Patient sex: M
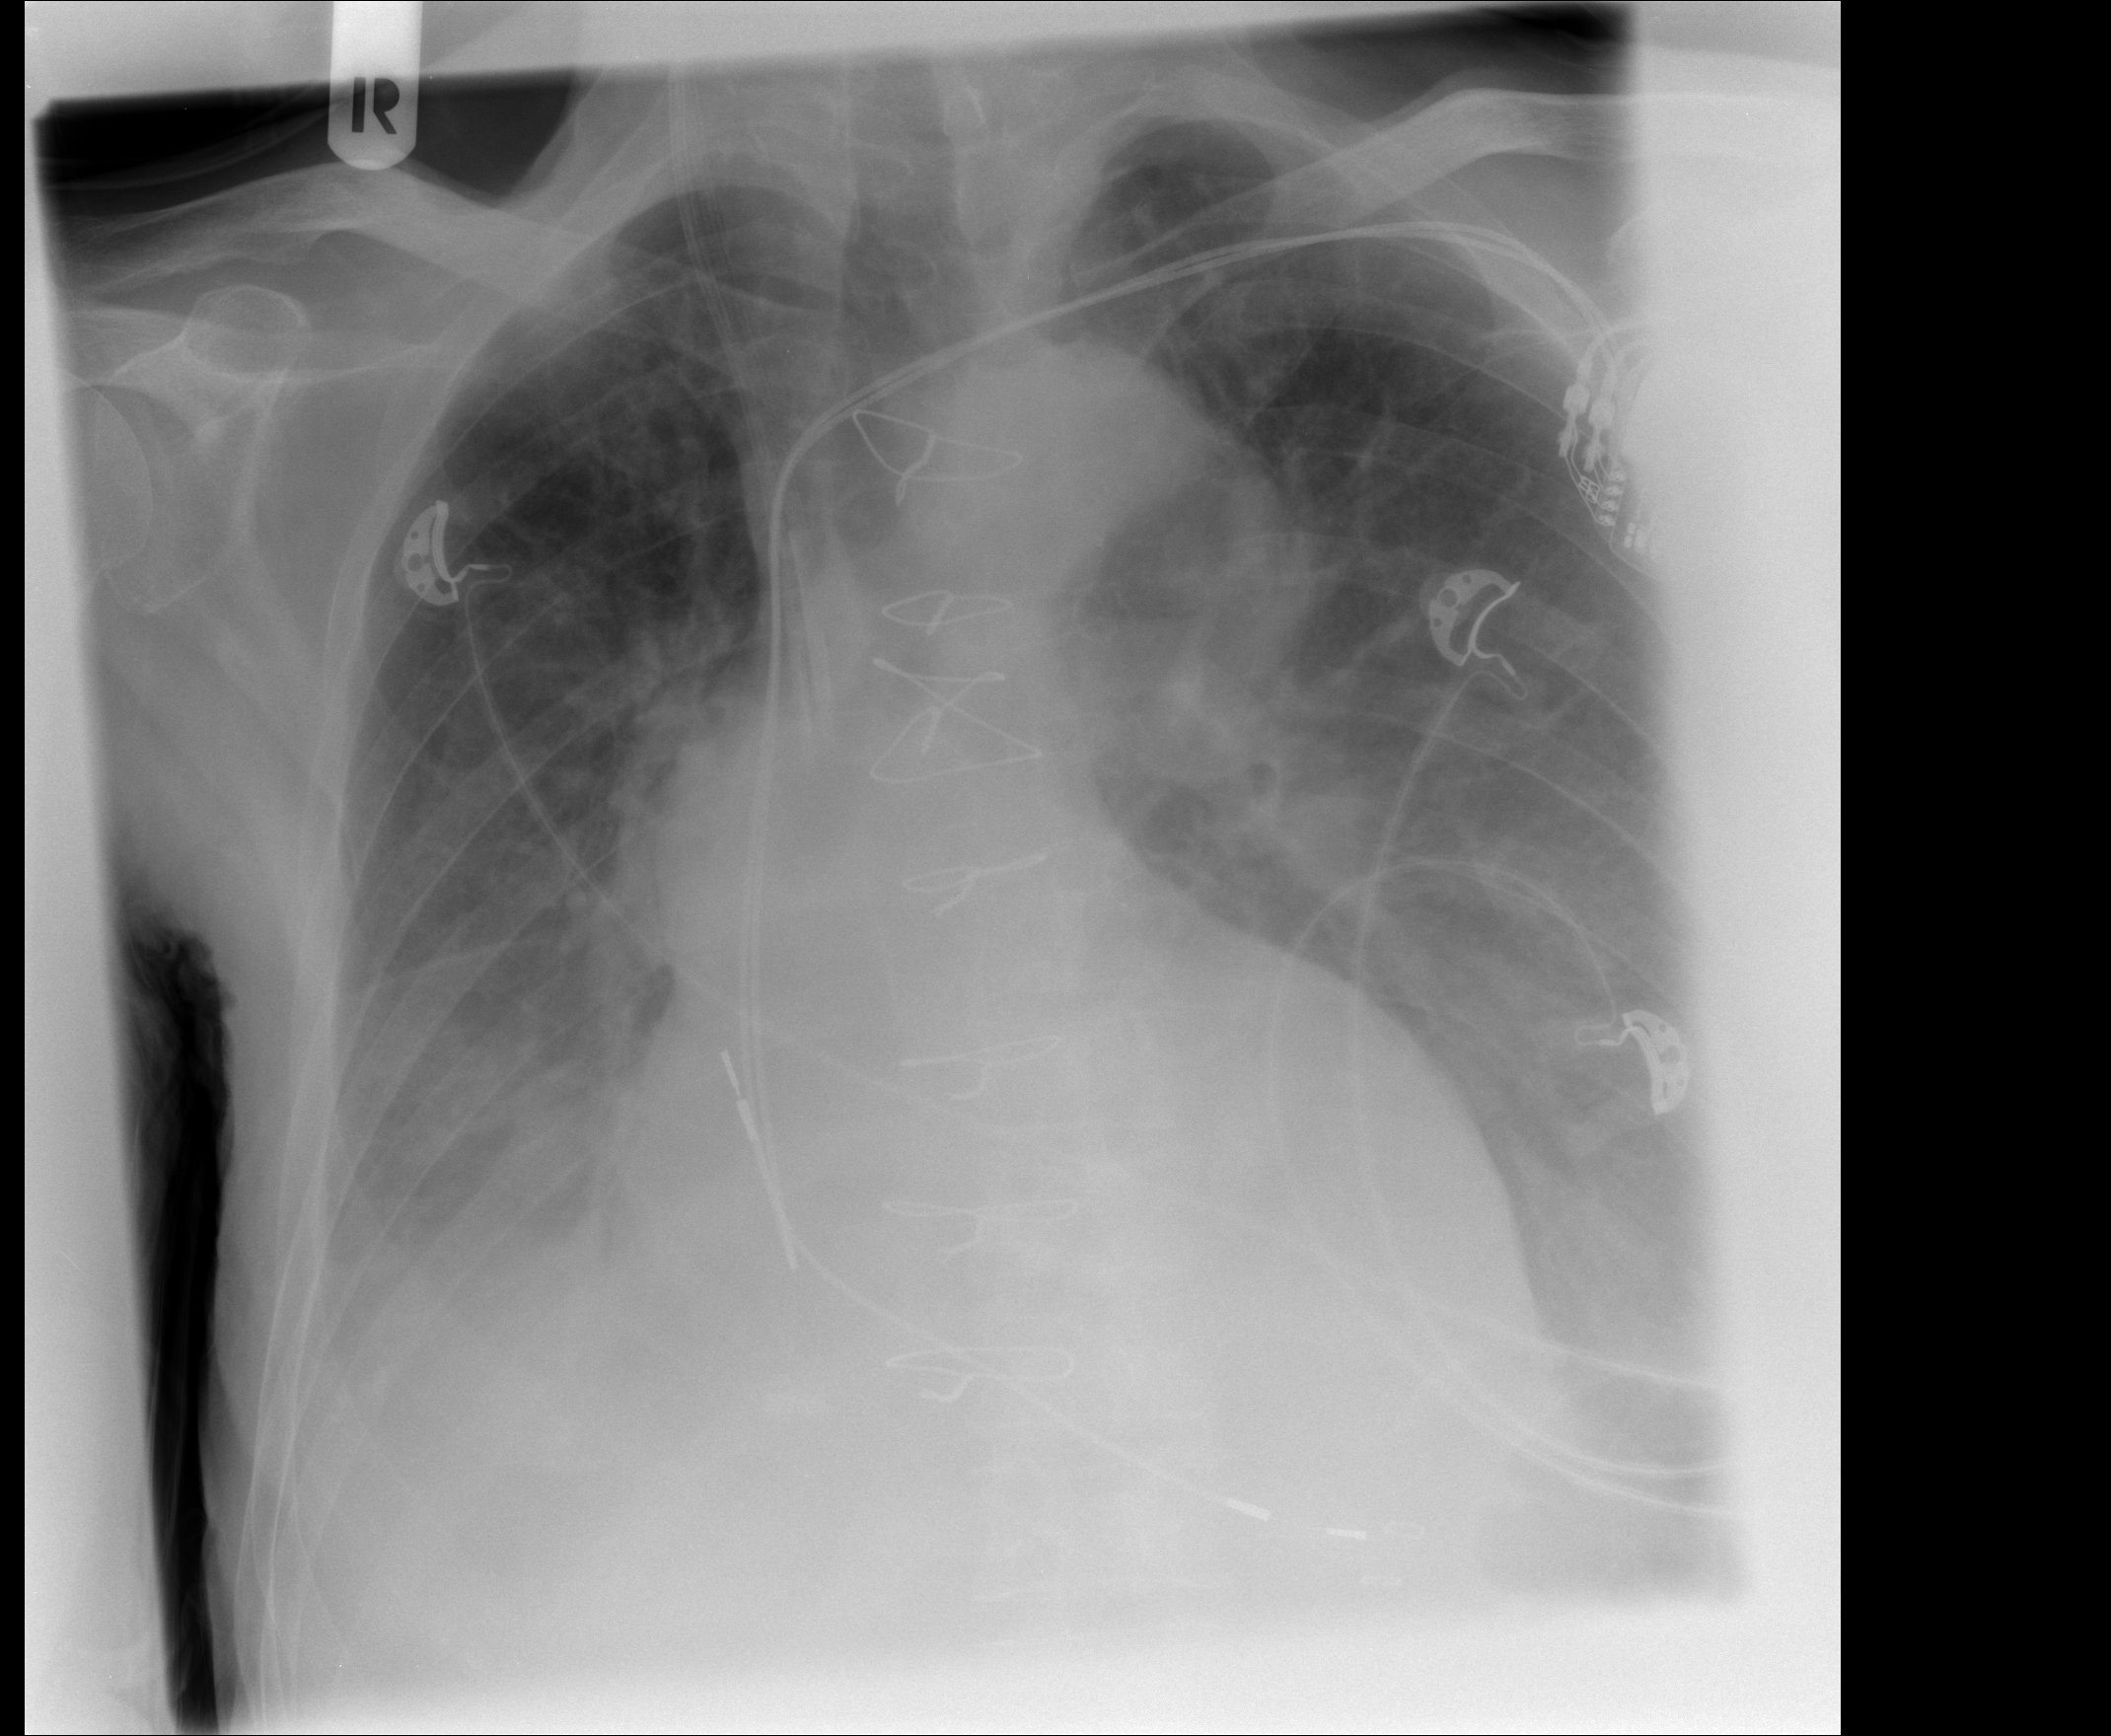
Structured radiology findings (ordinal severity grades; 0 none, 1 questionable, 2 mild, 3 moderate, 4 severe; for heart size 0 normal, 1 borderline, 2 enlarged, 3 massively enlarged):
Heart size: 0
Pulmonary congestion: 0
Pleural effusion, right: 2
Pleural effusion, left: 2
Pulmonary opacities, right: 0
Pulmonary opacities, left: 0
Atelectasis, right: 0
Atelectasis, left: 0